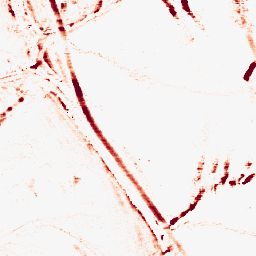
Category: morphological
Decomposition family: morphological_rect
Decomposition parameters: operation: opening
width: 10
height: 3
Upsampling method: area
Upsampling parameters: scale: 2
Upsampling scale: 2